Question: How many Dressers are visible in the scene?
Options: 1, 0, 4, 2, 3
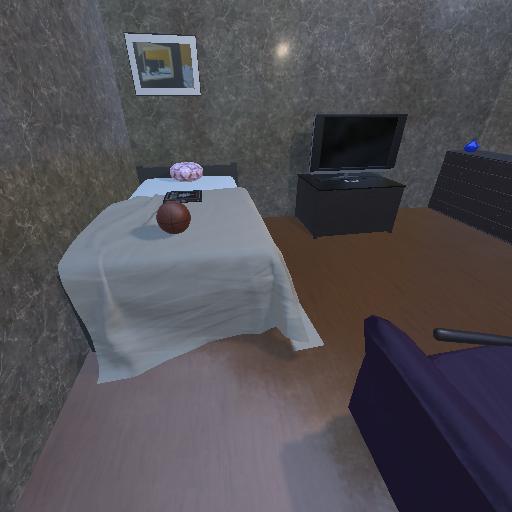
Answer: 1